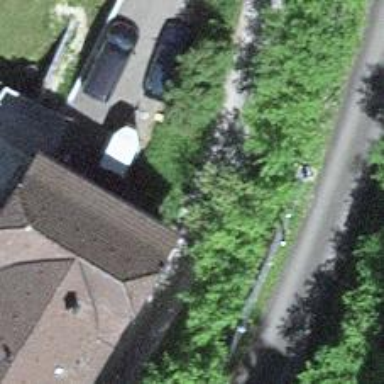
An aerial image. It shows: Paved alley serving as service road.